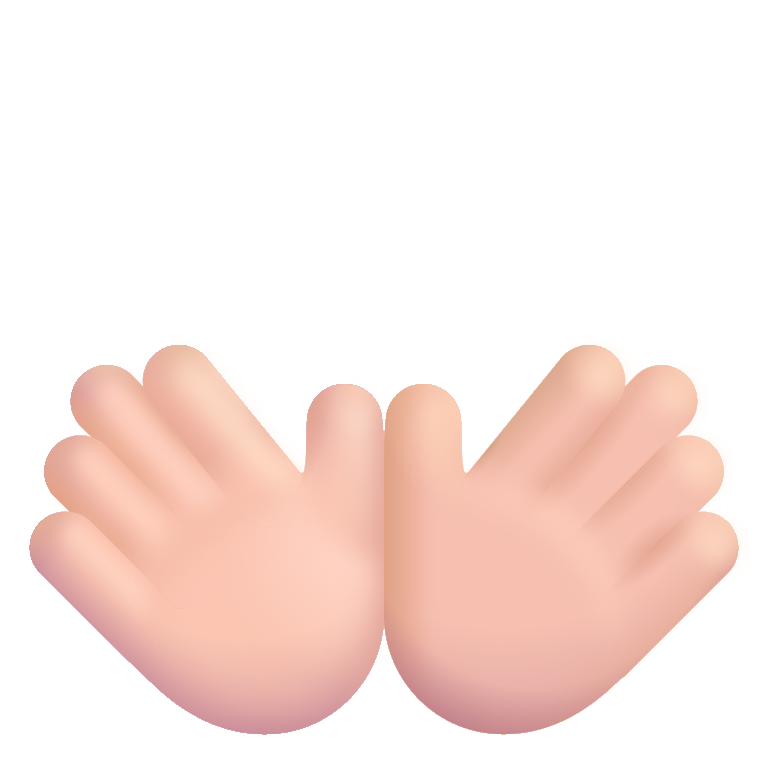
open hands color light